Question: In html,
'''
<form name="textform" novalidate>
<cms-radio name="color" require="true" option="[{title:'Red', value:'red'},{title:'Orange', value:'orange'},{title:'Green', value:'green'}]" ng-model="color"></cms-radio>
</form>
'''
In JS,
'''
angular.module('cmsRadio',[]).directive('cmsRadio', function(){
'use strict';
return {
restrict: 'E',
scope: {
name:'@',
require:'=',
option:"=",
bindedModel: "=ngModel"
},
replace:true,
templateUrl: 'radio.html'
};
});
'''
In radio.html
'''
<div class="form-group" ng-form="{{name}}" ng-class="{'has-error':{{name}}.$invalid && {{name}}.$dirty}" >
<div class="radio" ng-repeat='item in option'>
<label><input type="radio" name="{{name}}" ng-model="bindedModel" value="{{item.value}}" ng-required="require">{{item.title}}</label>
</div>
<span class="has-error" ng-show='{{name}}.$dirty && {{name}}.$invalid' ng-message='{{name}}.$error'>
<p class="control-label" ng-messsage='require'>{{name}} is required.</p>
</span>
</div>
'''
When I click on the first radio button, it shows the error as follow.

The error disappeared only if I clicked on the three radio buttons. How to prevent the error appeared when only one of the radio button is clicked instead of three? Anyone could help?
In html,
'''
<cms-radio label="Color" name="color" require="true" option="[{'answers':[{'title':'Red', 'value':'red'},{'title':'Orange', 'value':'orange'},{'title':'Green', 'value':'green'}],'selectedAnswer':null}]" id="color" class=""></cms-radio>
'''
In JS,
'''
angular.module('cmsRadio',[]).directive('cmsRadio', function(){
'use strict';
return {
restrict: 'E',
scope: {
name:'@',
require:'=',
option:"="
},
replace:true,
templateUrl: 'radio.html'
};
});
'''
In radio.html
'''
<div class="form-group" ng-form="{{name}}" ng-class="{'has-error':{{name}}.$invalid && {{name}}.$dirty}" >
<div ng-repeat="item in option">
<div class="radio" ng-repeat="answer in item.answers">
<label><input type="radio" name="{{name}}" ng-model="item.selectedAnswer" value="{{answer.value}}" ng-required="require">{{answer.title}}</label>
</div>
</div>
<span class="has-error" ng-show='{{name}}.$dirty && {{name}}.$invalid' ng-message='{{name}}.$error'>
<p class="control-label" ng-messsage='require'>{{name}} is required.</p>
</span>
</div>
'''
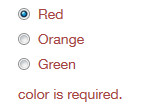
Answer: I would not be interpolating the field names in the ng-show and ng-class directives.
Rather than duplicating 'scope.name' for both the form AND the input names, try giving the form a fixed name (e.g. 'radioList') e.g.:
'''
<div class="form-group" ng-form="radioList" ng-class="{'has-error':radioList[name].$invalid && radioList[name].$dirty}" >
<div class="radio" ng-repeat='item in option'>
<label><input type="radio" name="{{name}}" ng-model="bindedModel" value="{{item.value}}" ng-required="require">{{item.title}}</label>
</div>
<span class="has-error" ng-show='radioList[name].$dirty && radioList[name].$invalid' ng-message='radioList[name].$error'>
<p class="control-label" ng-messsage='require'>{{name}} is required.</p>
</span>
</div>
'''
The answer above was misguided. The issue had nothing to do with the interpolation of name. It was simply that the ng-repeat was creating a child scope and the ng-model did not have a '.' in it, and therefore each child scope was getting its own copy of 'bindedmodel'.
If the directive used the 'controllerAs' option this would not be a problem. However, the simplest solution here where we are using scope directly is to compensate for the child scope by using '$parent' as below:
'''
<div class="form-group" ng-class="{'has-error':{{name}}.$invalid && {{name}}.$dirty}" >
<div class="radio" ng-repeat='item in option'>
<label><input type="radio" name="{{name}}" ng-model="$parent.bindedModel" value="{{item.value}}" ng-required="require && !bindedModel">{{item.title}}</label>
</div>
<span class="has-error" ng-show="{{name}}.$invalid && {{name}}.$dirty" ng-messages='{{name}}.$error'>
<p class="control-label" ng-messsage='require'>{{name}} is required.</p>
</span>
</div>
'''
Updated <URL>